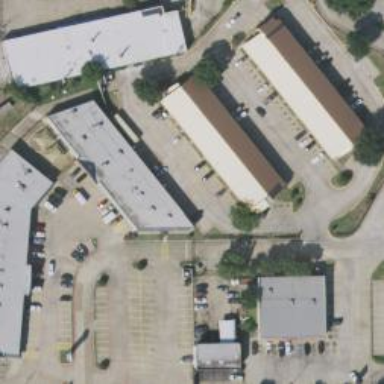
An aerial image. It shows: Building that is motel.